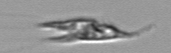
Label: Chrysochromulina_lanceolata